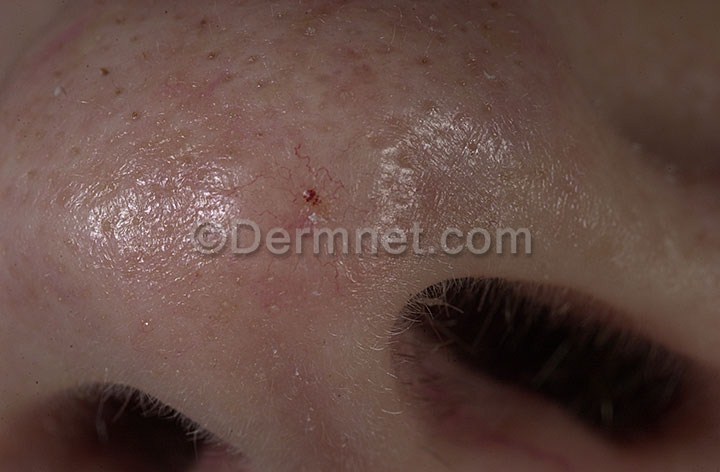
Disease: Actinic Keratosis Basal Cell Carcinoma and other Malignant Lesions